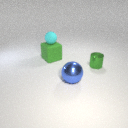
large green rubber cube below small cyan rubber sphere